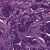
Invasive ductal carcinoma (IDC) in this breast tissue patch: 1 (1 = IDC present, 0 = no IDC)